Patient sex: M
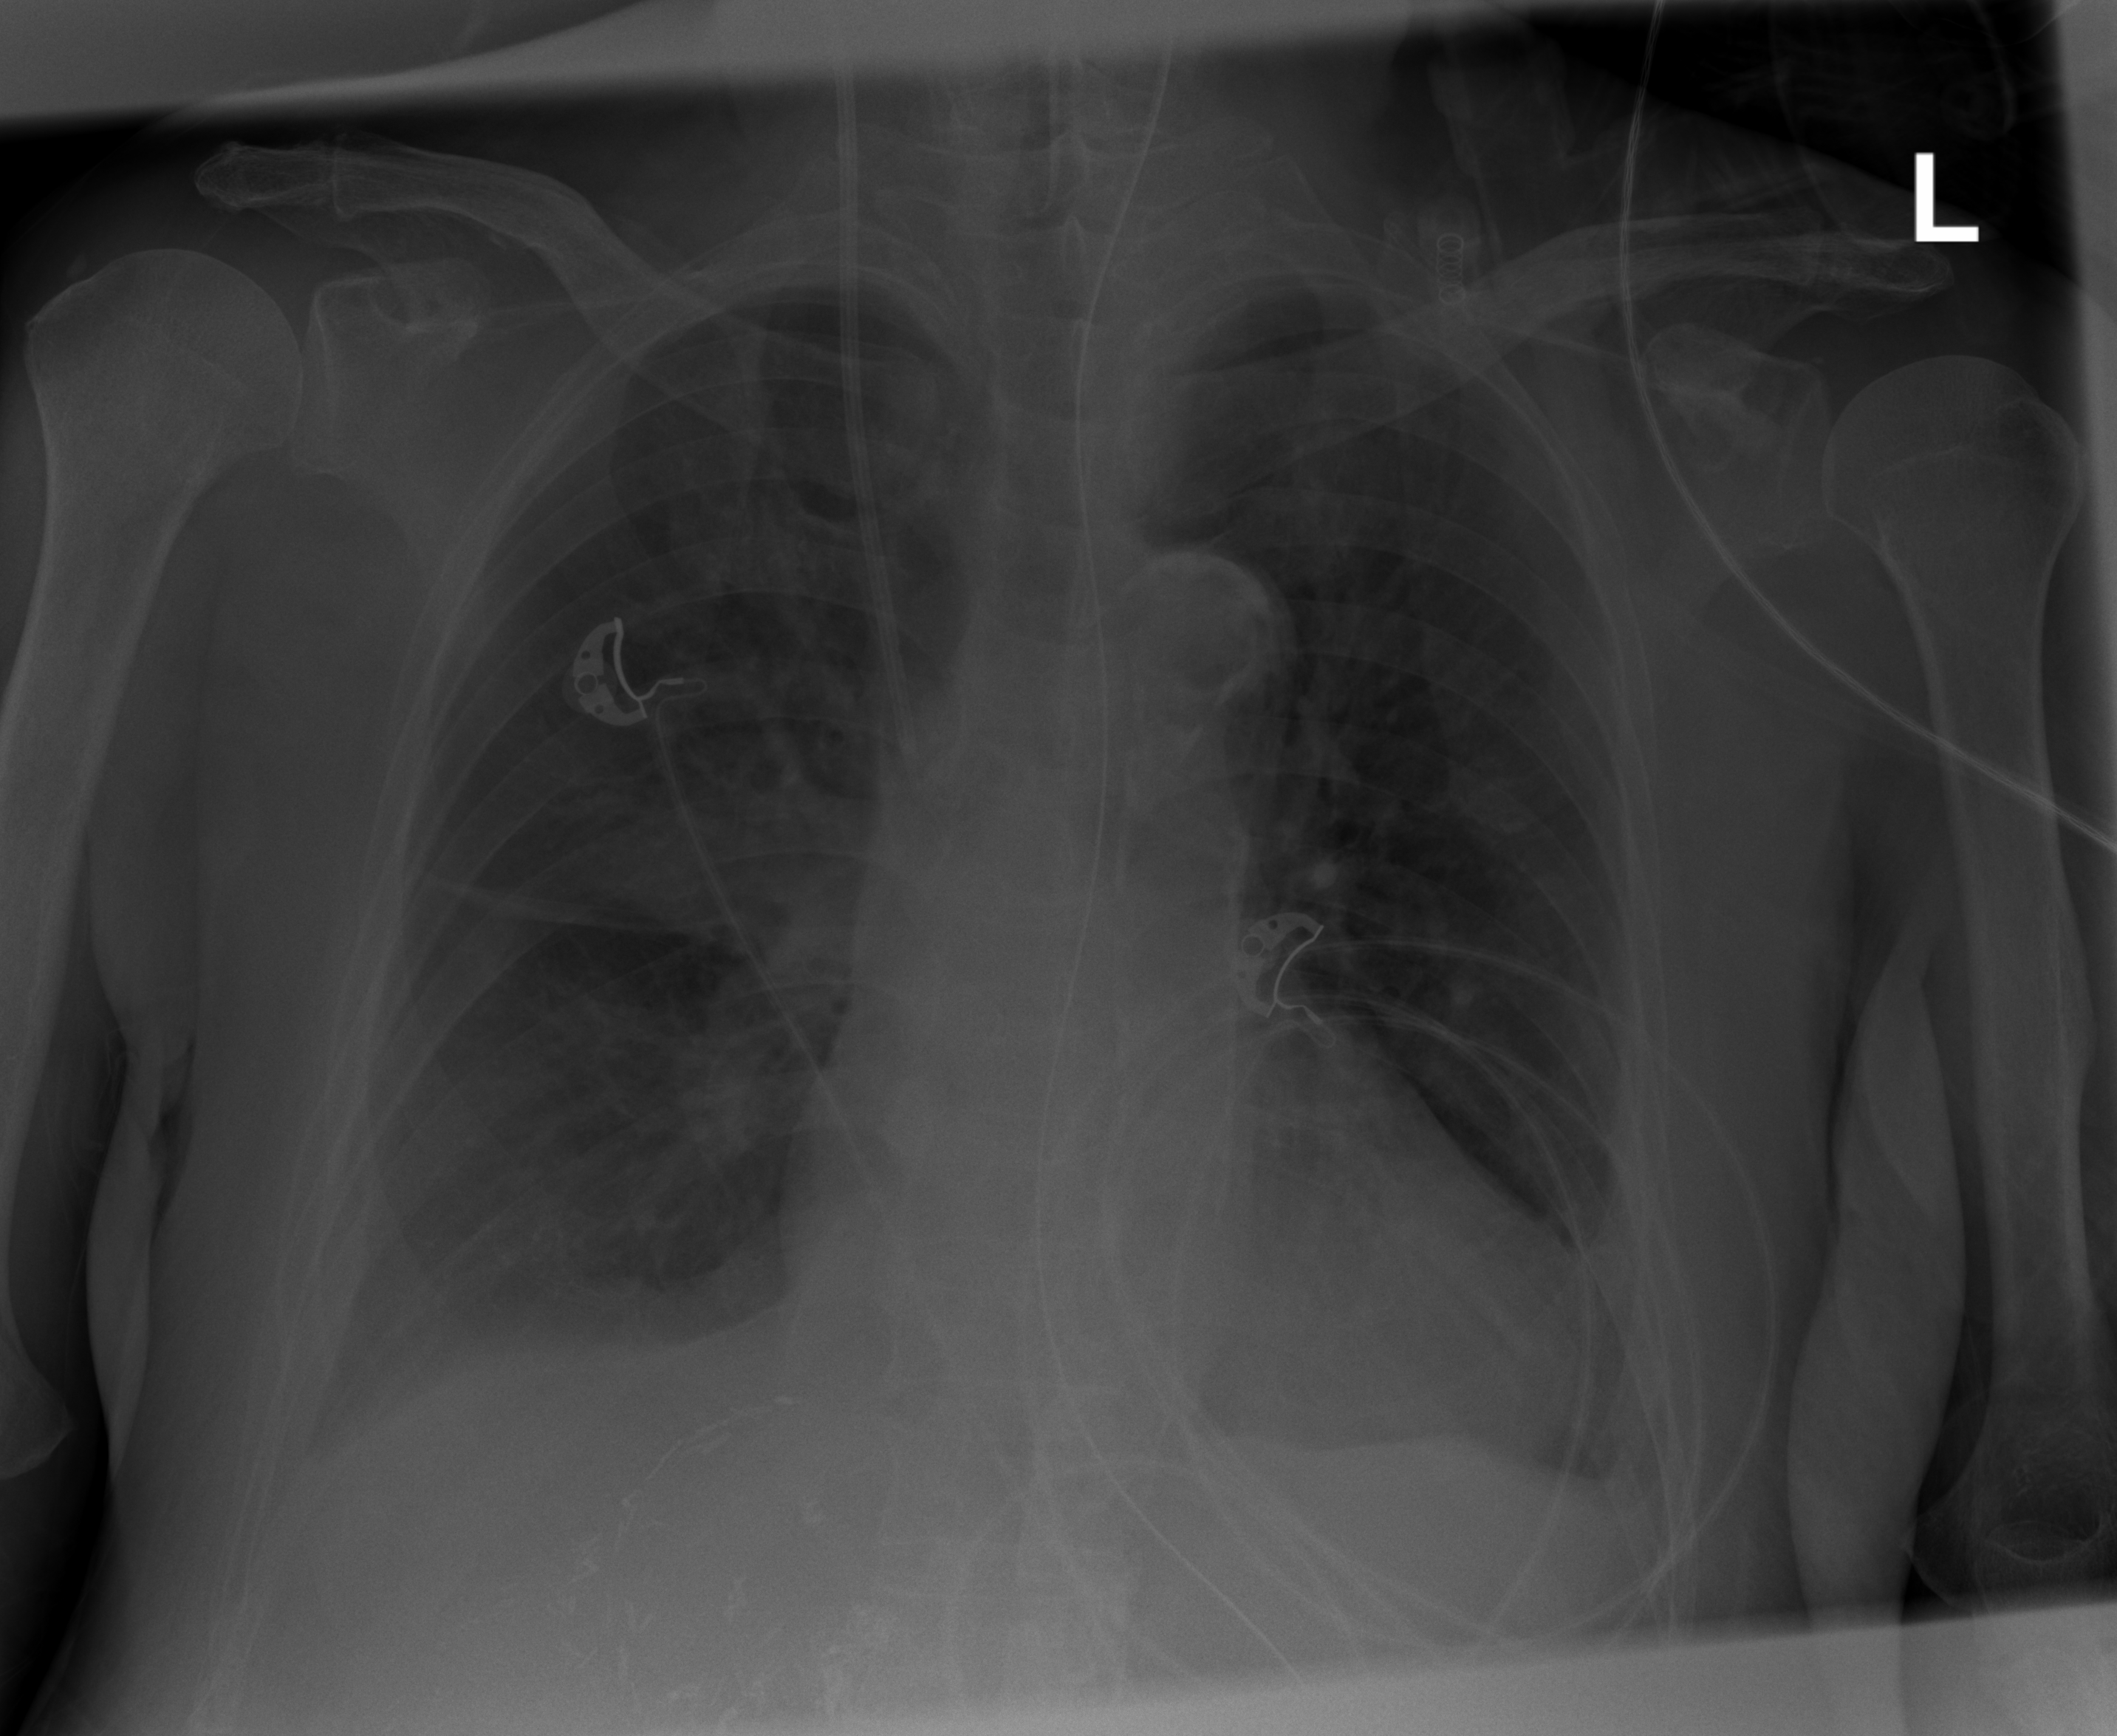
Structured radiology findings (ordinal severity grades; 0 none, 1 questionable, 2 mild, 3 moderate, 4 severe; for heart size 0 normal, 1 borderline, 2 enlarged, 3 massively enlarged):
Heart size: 1
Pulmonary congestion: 0
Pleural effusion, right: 2
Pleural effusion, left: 2
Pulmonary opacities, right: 1
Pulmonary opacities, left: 0
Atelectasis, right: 2
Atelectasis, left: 2